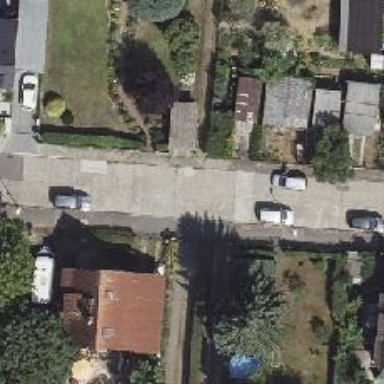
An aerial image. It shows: Residential road with concrete surface and sidewalks on both sides. Parking arrangements include parallel parking on the right side of the road.